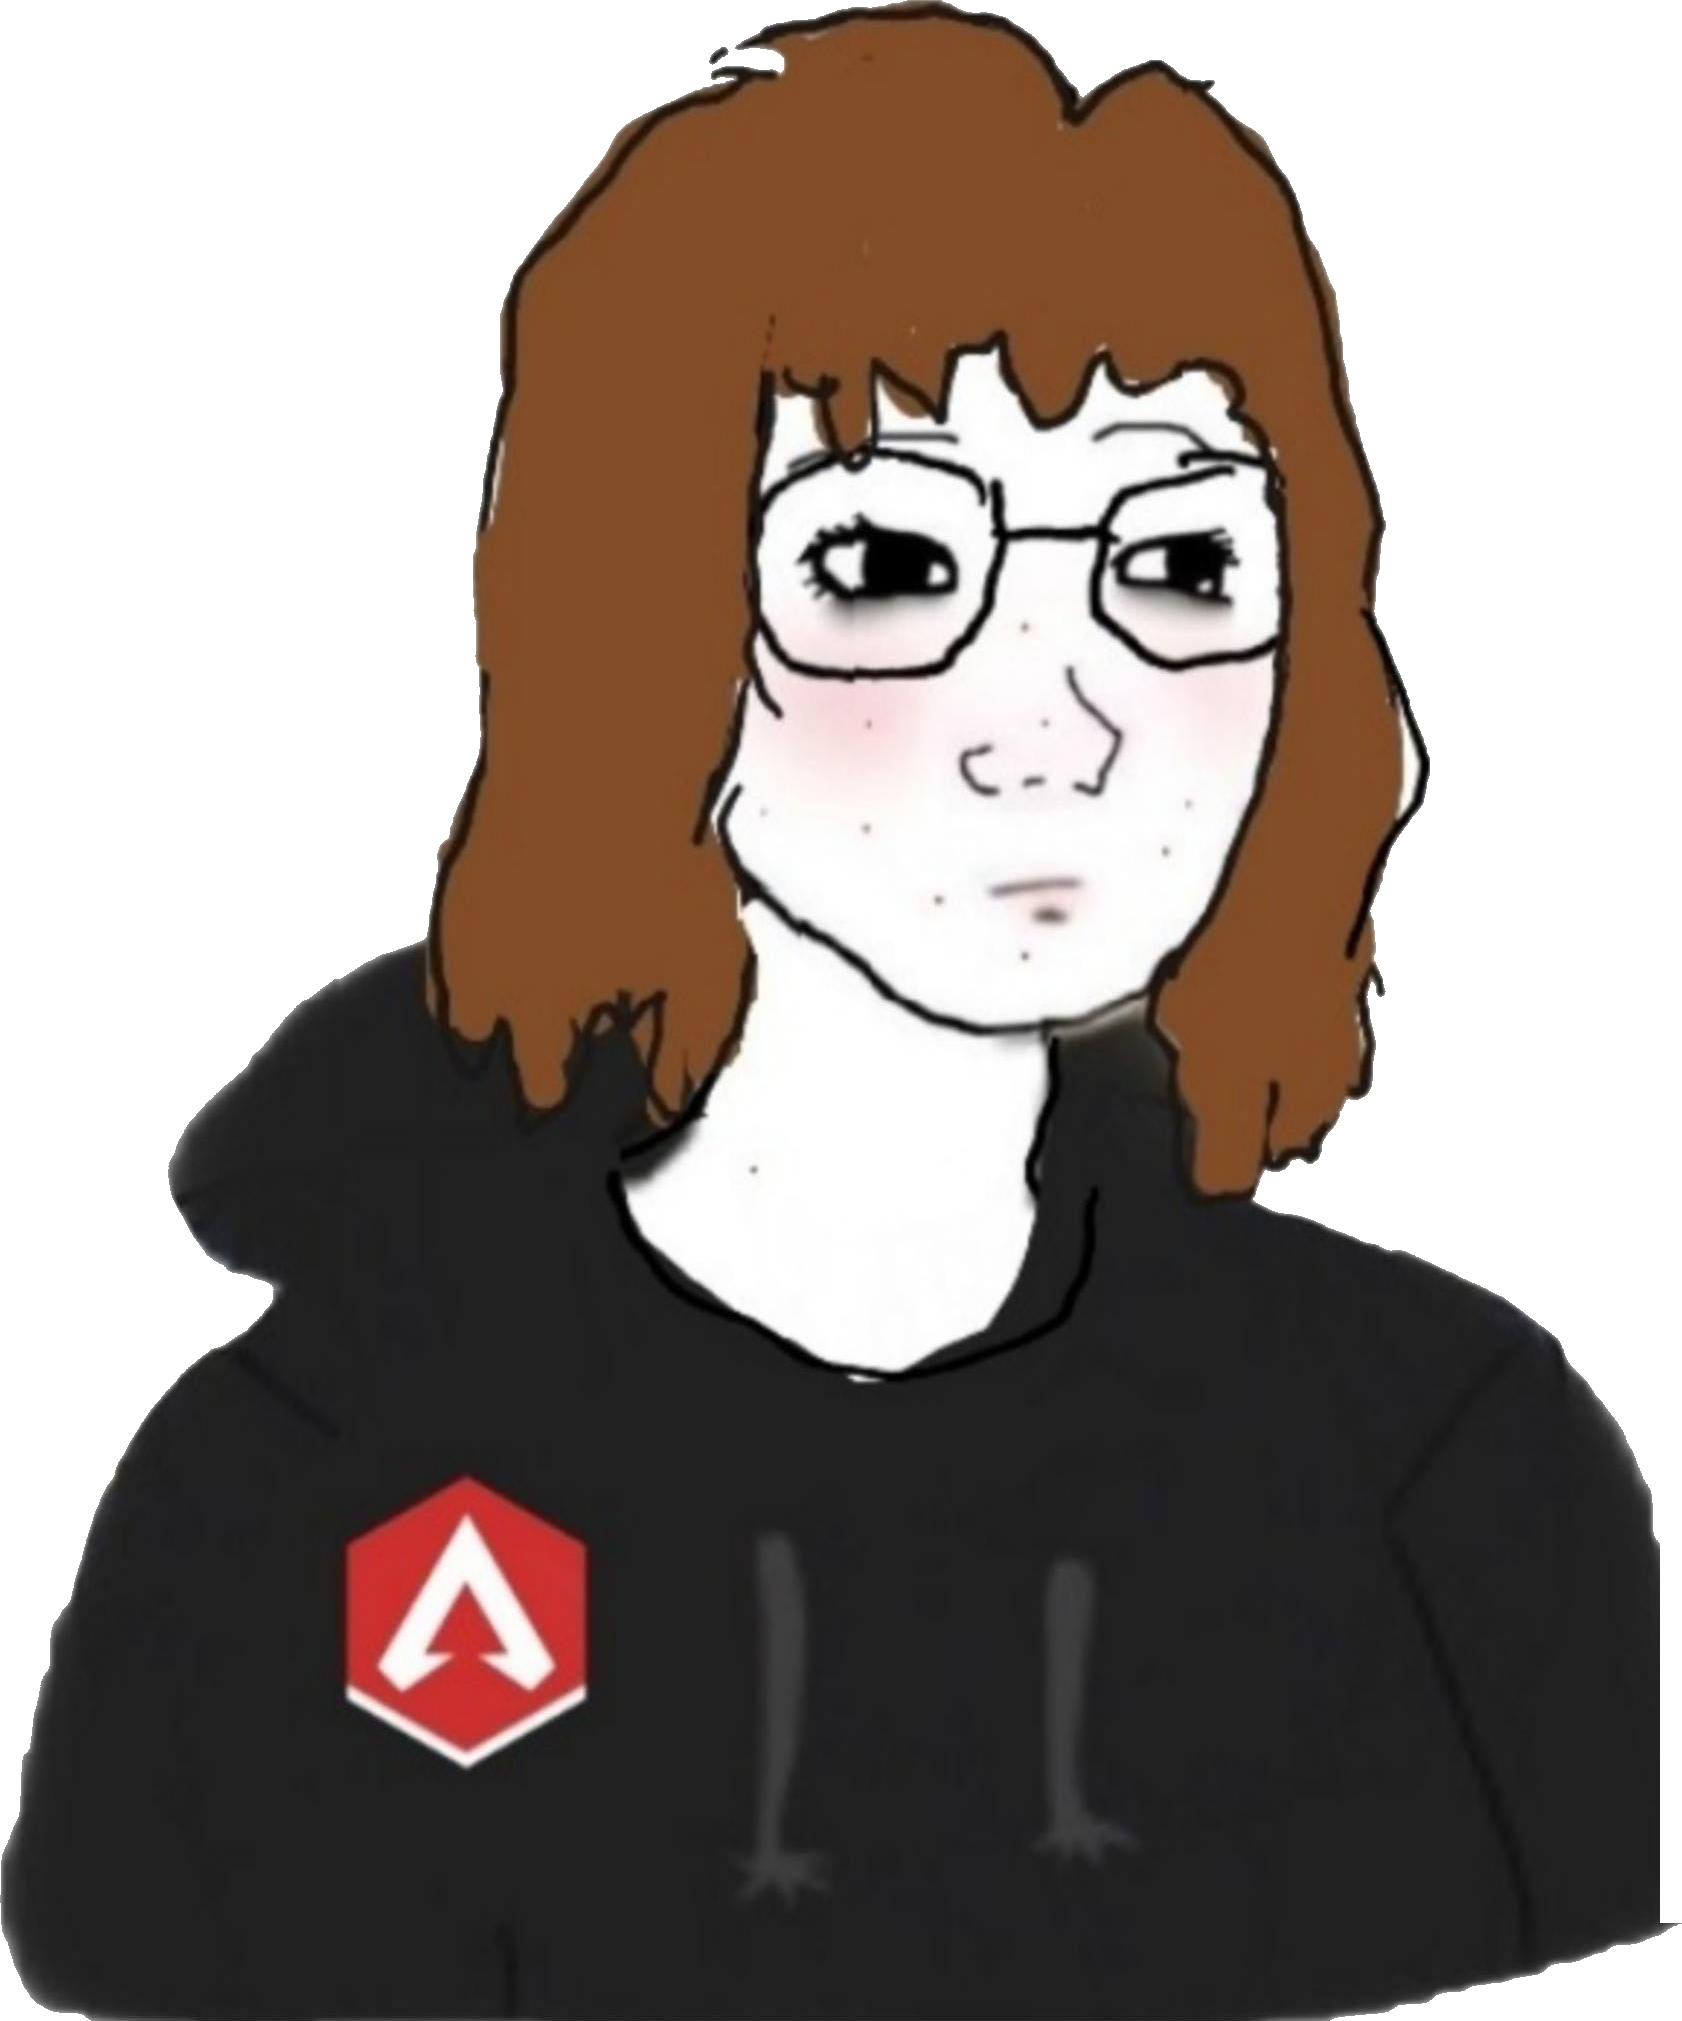
Label: 5_Doomer_Girl